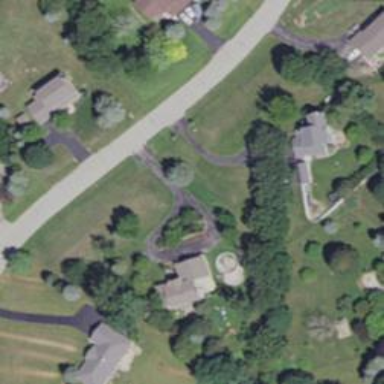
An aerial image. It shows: Residential road.